Interaction volume radius: 5 \u00c5
Interaction volume height: 50 \u00c5
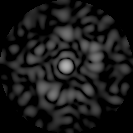
Disorder parameter: 0.8543